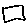
Label: square